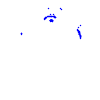
Particle: pion